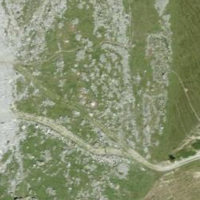
EUNIS habitat code: 23
Species observed at this site:
Saxifraga exarata